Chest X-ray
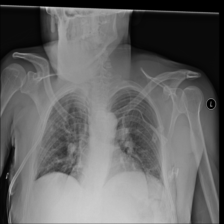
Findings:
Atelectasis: negative
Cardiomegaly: negative
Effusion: negative
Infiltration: negative
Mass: negative
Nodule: negative
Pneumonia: negative
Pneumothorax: negative
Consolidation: negative
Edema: negative
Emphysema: negative
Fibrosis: negative
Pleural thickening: negative
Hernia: negative